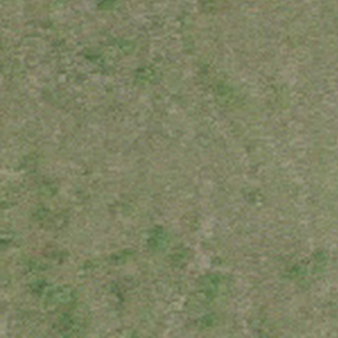
Label: other